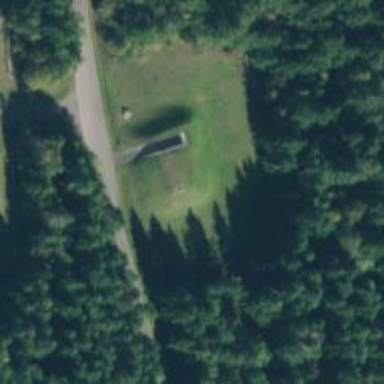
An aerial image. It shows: Military bunker.